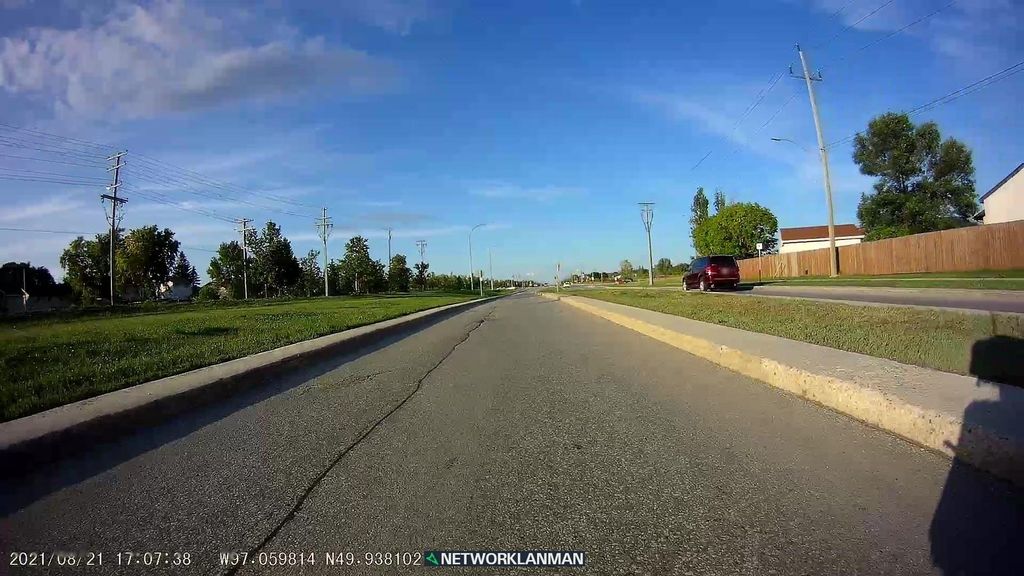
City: winnipeg